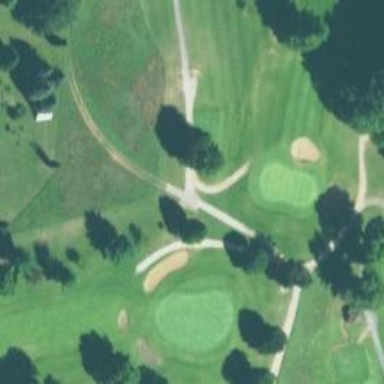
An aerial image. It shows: Service road designated as golf cart path.